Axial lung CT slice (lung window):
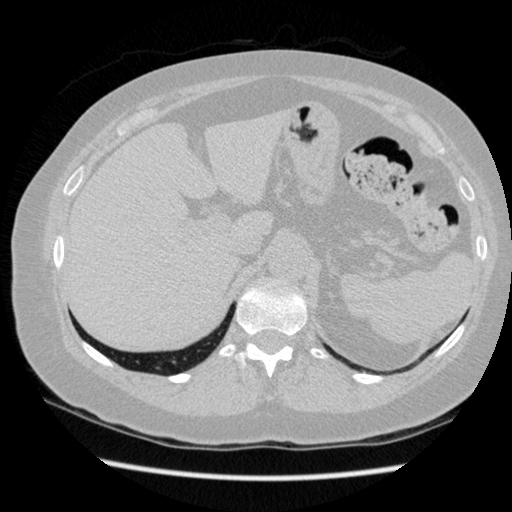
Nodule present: no